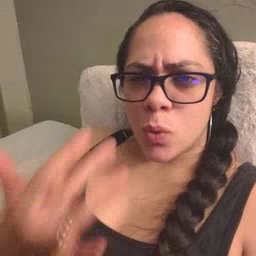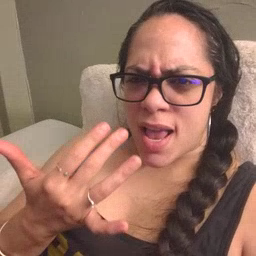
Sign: wait